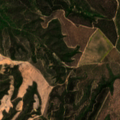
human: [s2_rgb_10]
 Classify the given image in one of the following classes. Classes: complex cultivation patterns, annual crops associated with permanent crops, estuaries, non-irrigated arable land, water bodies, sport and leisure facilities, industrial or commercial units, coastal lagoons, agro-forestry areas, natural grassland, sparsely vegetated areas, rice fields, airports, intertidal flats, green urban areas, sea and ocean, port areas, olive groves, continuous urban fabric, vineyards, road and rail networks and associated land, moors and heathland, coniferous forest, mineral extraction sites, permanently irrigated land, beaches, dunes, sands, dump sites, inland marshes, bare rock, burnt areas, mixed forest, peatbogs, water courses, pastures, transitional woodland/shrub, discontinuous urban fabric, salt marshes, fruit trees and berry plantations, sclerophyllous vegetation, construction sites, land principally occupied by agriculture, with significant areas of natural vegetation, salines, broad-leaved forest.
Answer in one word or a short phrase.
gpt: broad-leaved forest, mixed forest, transitional woodland/shrub